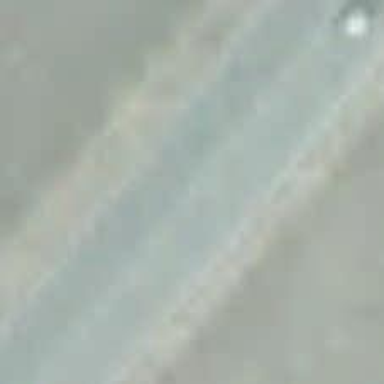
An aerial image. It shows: Rumble strip for traffic calming.